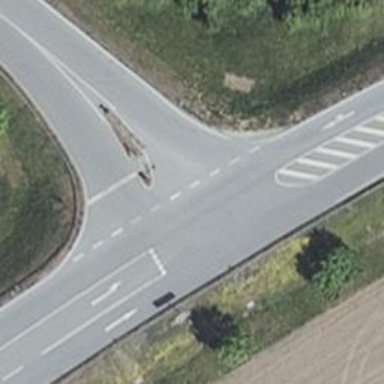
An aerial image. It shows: Traffic calming island.